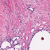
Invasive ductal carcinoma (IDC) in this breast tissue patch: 0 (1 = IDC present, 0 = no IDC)